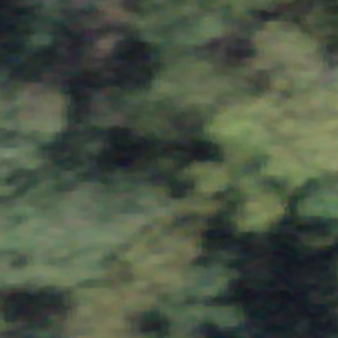
Label: other